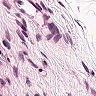
Metastatic tissue present: no